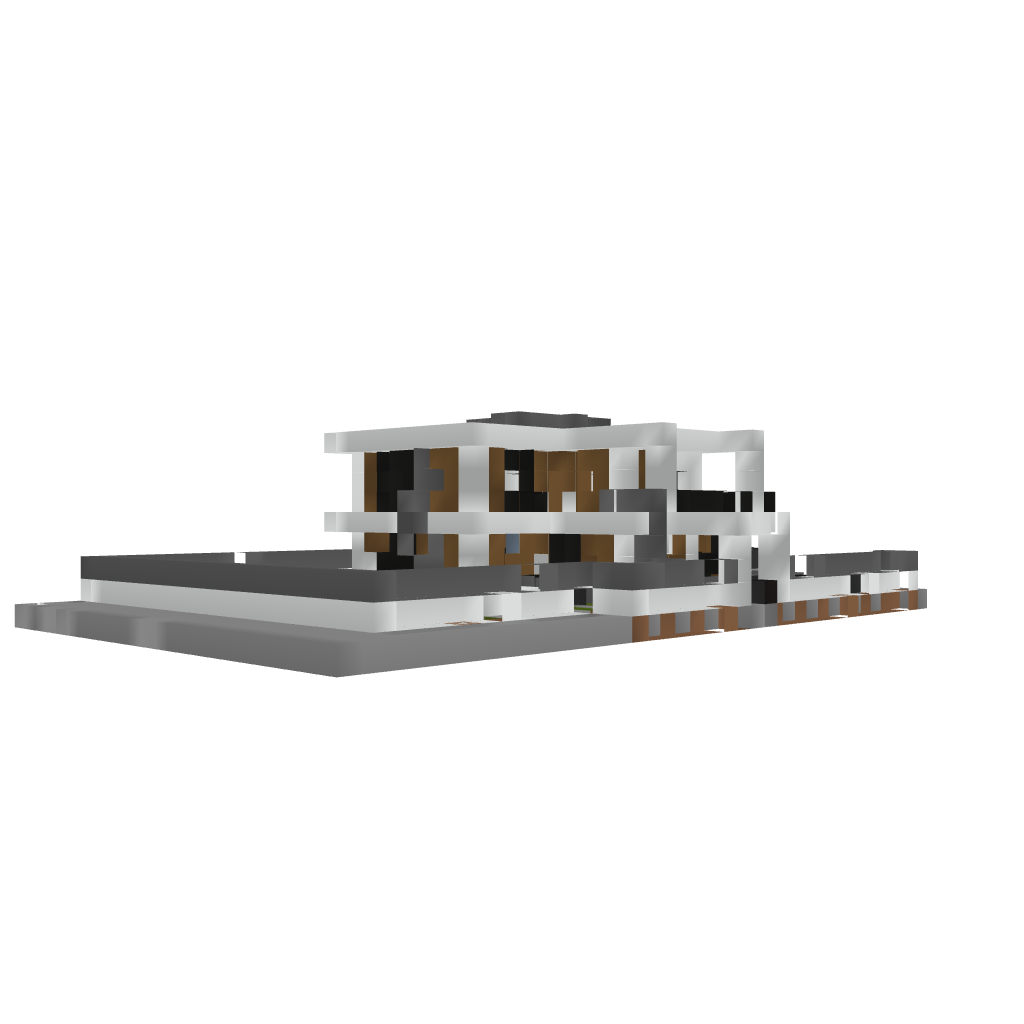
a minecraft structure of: Modern House #1 (By Ecl1pse8) 1.7.2